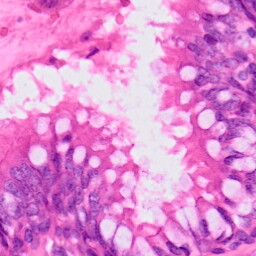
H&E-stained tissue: Lung